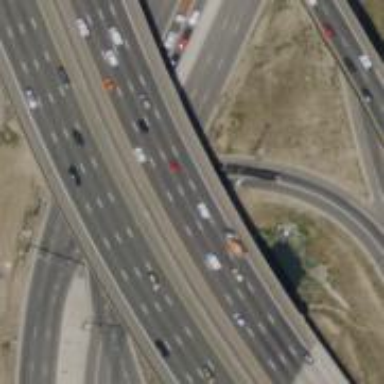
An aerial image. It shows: Viaduct bridge over motorway with asphalt surface.